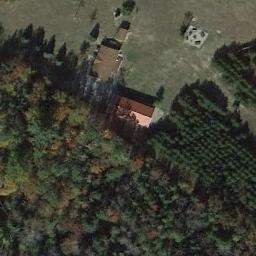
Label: sparse_residential